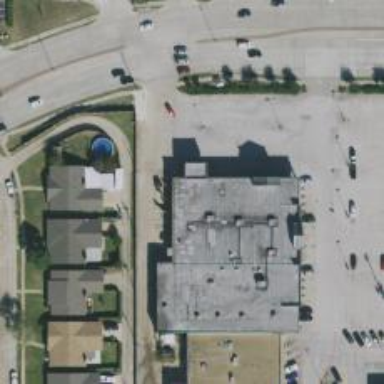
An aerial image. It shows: Pharmacy providing healthcare services.